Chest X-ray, AP view. Patient: 9 years old, sex M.
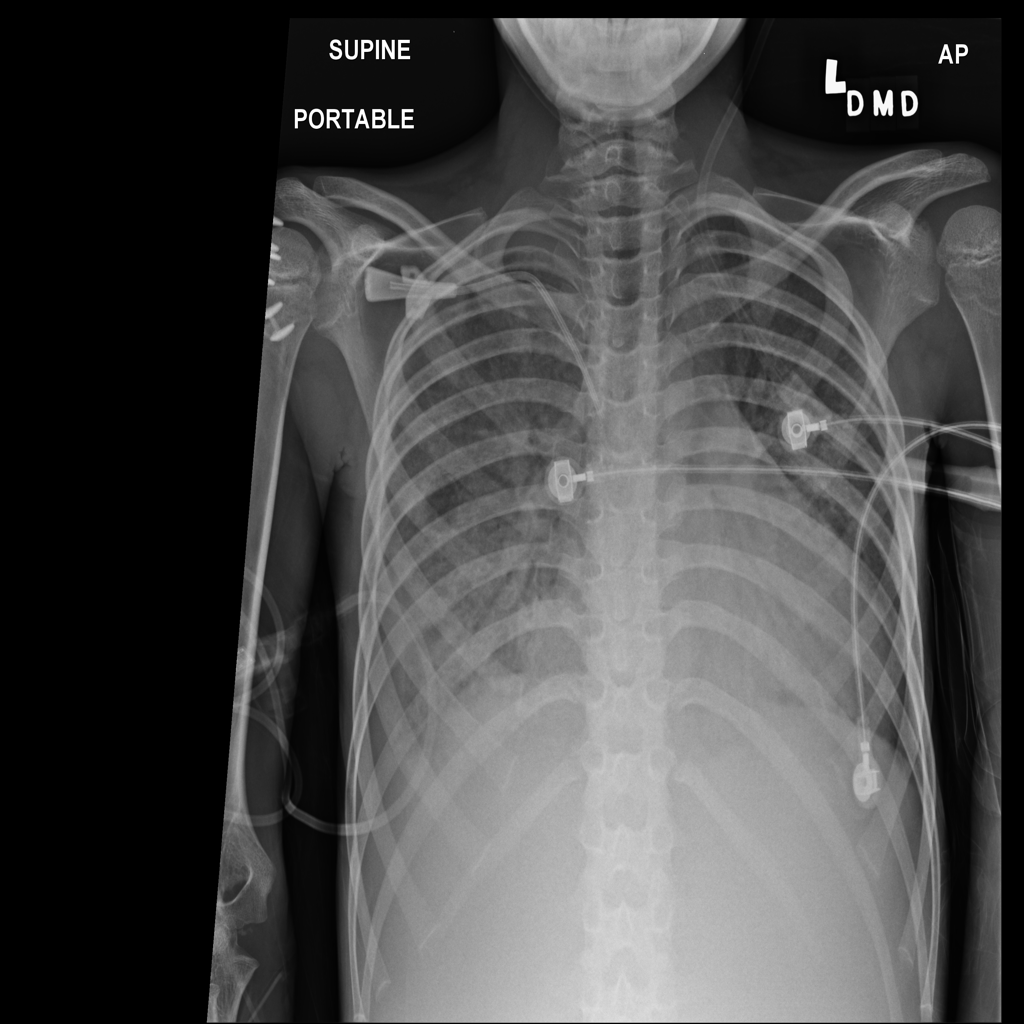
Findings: Infiltration